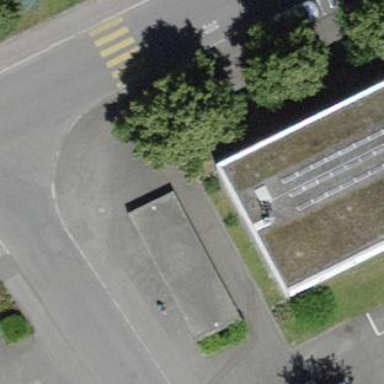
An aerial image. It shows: Bicycle parking facility located on the roof of building.